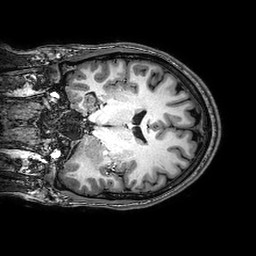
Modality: T1w
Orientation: coronal
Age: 25
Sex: male
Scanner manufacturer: philips
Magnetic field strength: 3 T
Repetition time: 0.00832 s
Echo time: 0.00384 s